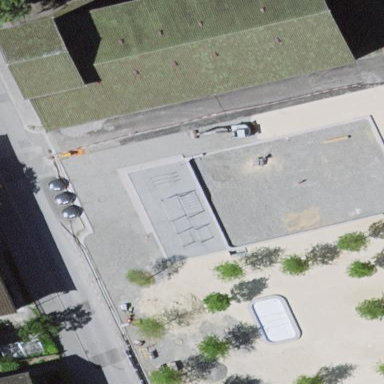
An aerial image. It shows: Fitness station in leisure land.